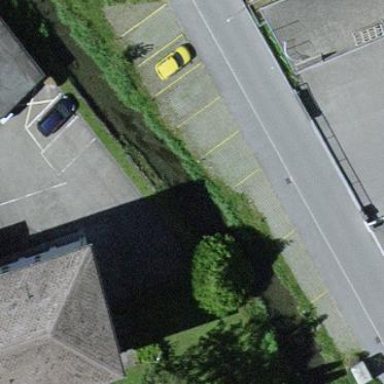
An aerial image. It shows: Parking area with surface.